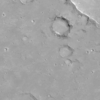
Label: not_dusty